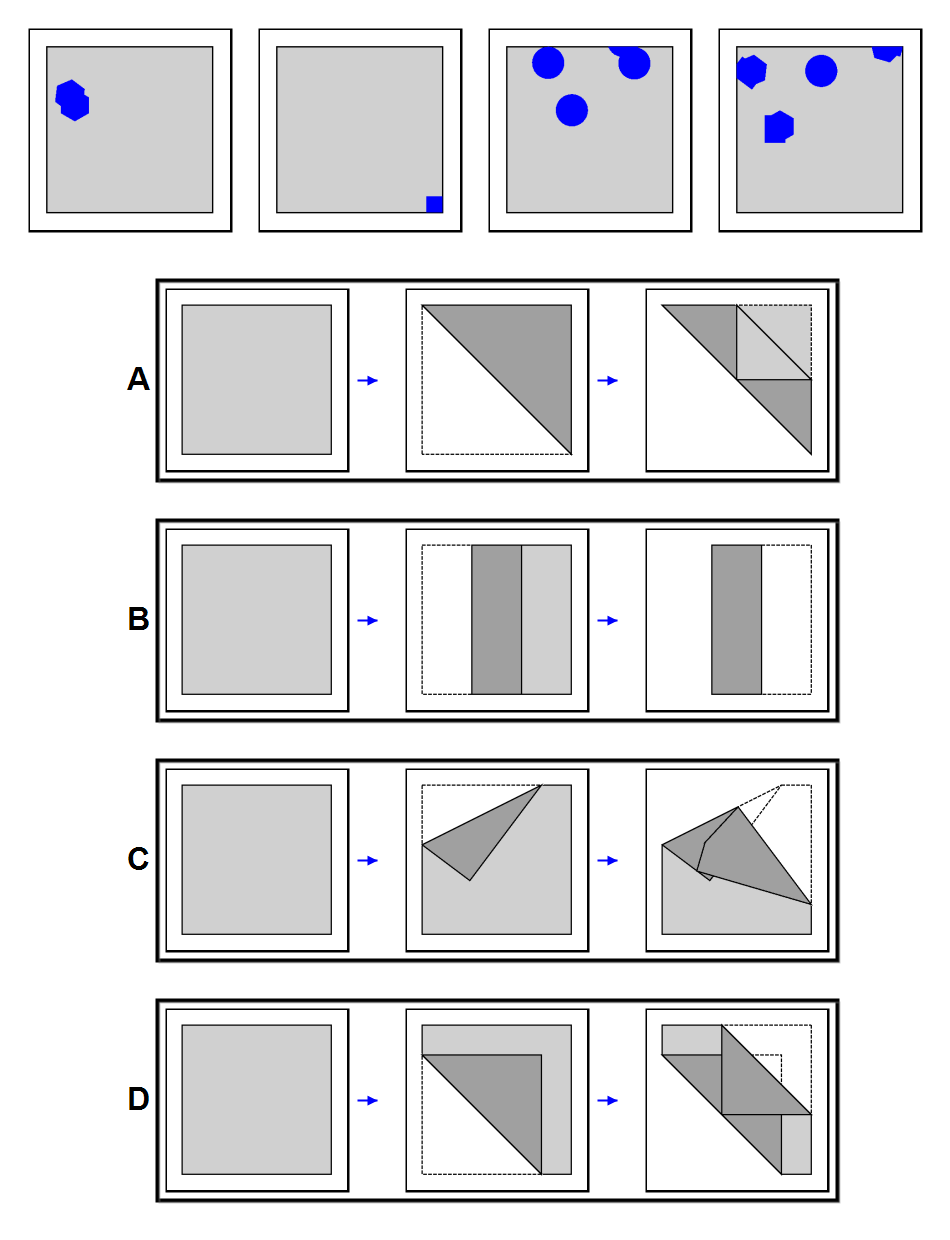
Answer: C